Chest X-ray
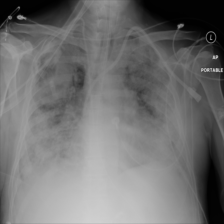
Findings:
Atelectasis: negative
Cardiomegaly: negative
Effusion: positive
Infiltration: negative
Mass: negative
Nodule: negative
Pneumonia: negative
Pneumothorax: negative
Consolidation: negative
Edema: negative
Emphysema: negative
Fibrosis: negative
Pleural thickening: negative
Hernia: negative